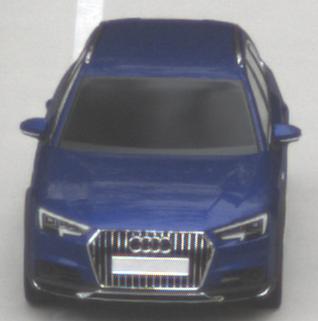
Make: Audi
Model: A4 Allroad 45 TFSI
Detailed model: A4 (B9) allroad
Model produced from: 2019/02
Model produced until: 2019/05
Doors: 5
Color: blue
Road condition: dry road
Daytime: morning or afternoon
Contrast: low contrast